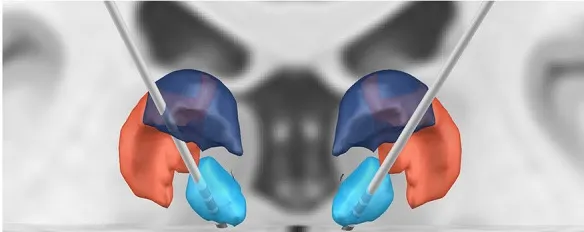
Bilateral RNS CMN implantation. (C) Coronal 3D reconstruction of bilateral RNS implantation targeting the CMN (blue), in relation to the posterior part of the ventral posterolateral nucleus (VPLp; red) and posterior dorsal part of the ventral lateral nucleus (VLpd; purple).
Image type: electrography (ekg)